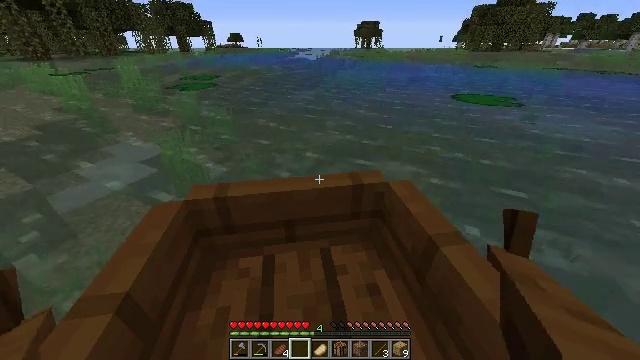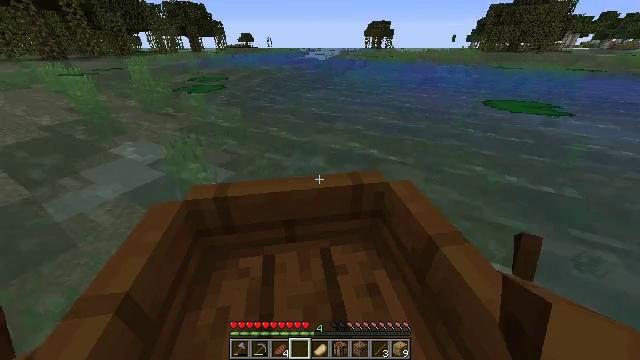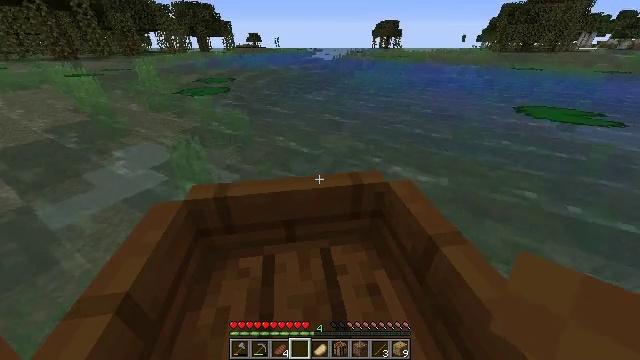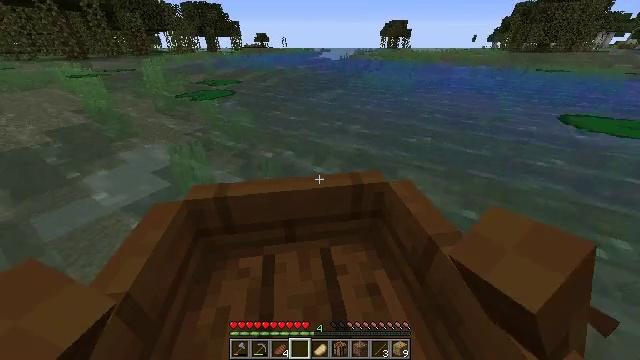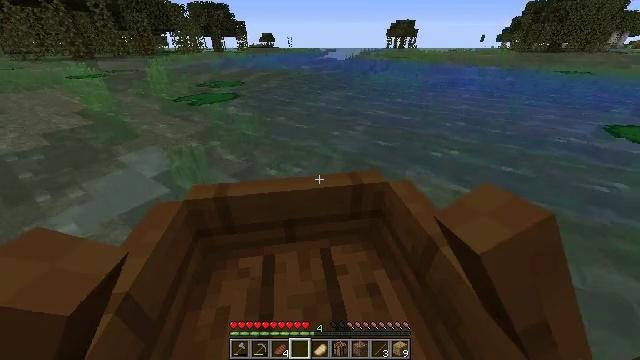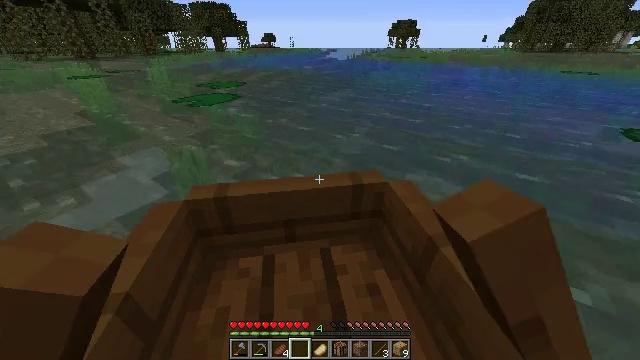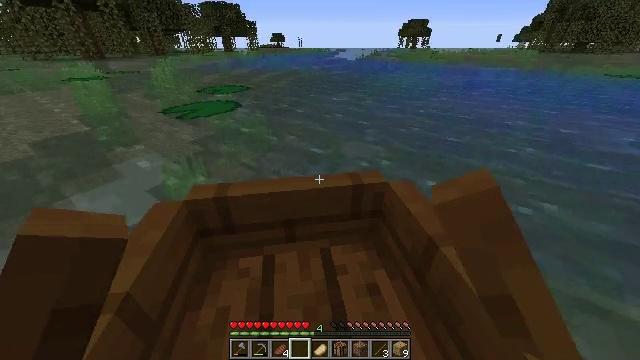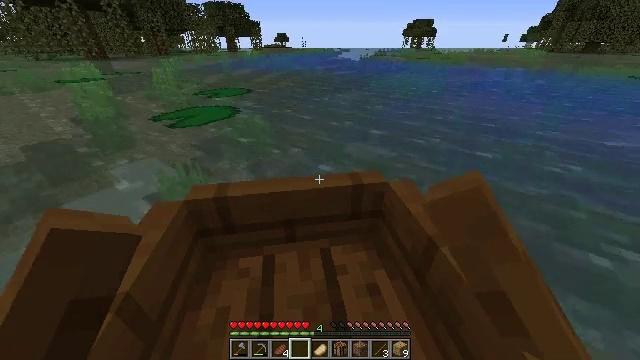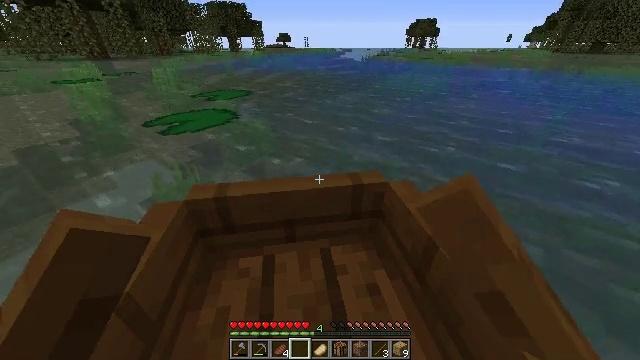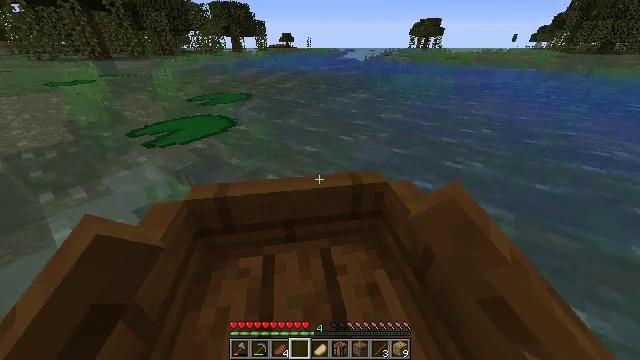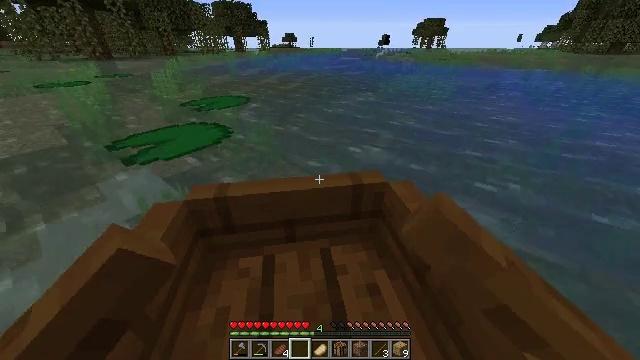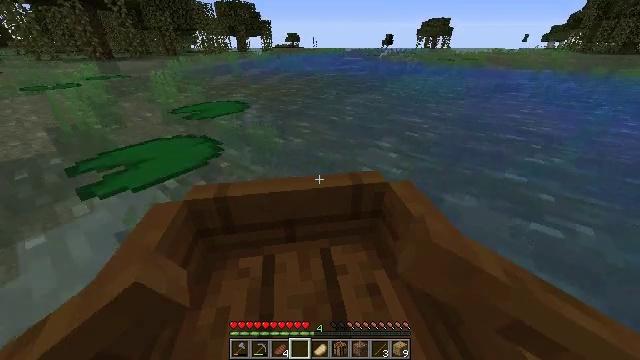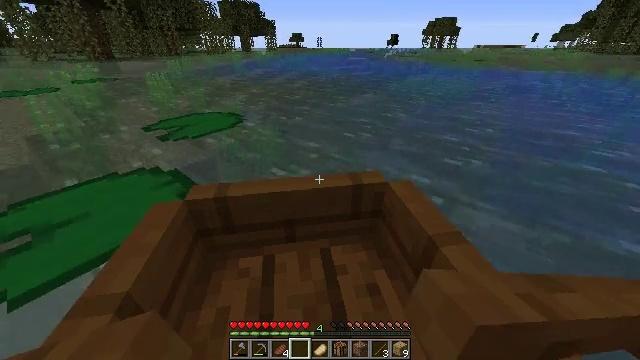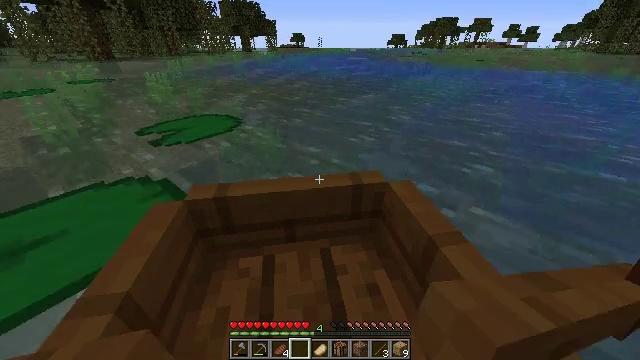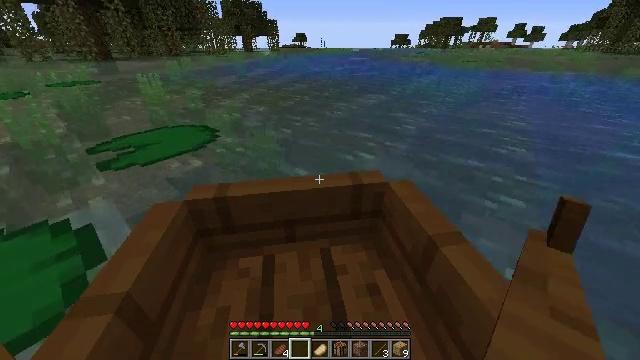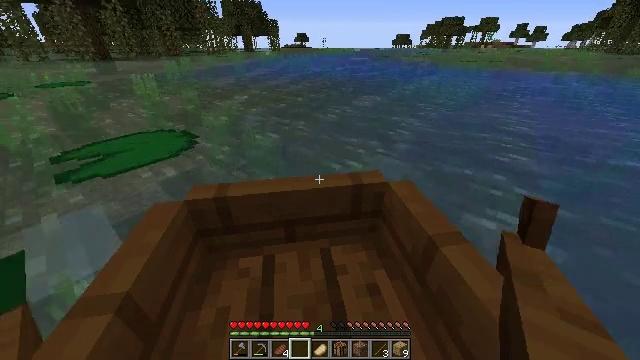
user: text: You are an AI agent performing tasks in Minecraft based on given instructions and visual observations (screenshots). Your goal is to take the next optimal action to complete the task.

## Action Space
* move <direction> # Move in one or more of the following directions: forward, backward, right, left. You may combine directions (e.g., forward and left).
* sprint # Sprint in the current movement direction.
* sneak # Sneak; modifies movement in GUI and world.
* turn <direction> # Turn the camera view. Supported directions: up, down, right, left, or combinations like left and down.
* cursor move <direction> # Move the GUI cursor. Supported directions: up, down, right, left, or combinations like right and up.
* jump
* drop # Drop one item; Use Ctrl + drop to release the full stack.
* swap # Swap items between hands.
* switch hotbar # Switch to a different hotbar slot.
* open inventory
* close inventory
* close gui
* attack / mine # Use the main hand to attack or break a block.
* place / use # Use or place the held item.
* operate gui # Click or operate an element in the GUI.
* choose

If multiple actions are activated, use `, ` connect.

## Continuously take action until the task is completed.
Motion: motion action
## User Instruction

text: Break the seagrass in the ocean.
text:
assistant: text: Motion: move forward, sprint, jump
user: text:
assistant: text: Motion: move forward, sprint, jump
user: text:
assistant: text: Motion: move forward, sprint, jump
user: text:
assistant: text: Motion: move forward, sprint, jump
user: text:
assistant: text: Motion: move forward, sprint, jump
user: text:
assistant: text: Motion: move forward, sprint, jump
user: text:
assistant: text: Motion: move forward, sprint, jump
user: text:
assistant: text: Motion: move forward, sprint, jump
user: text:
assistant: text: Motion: move forward, sprint, jump
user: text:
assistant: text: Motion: move forward, sprint, jump
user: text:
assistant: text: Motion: move forward, sprint, jump
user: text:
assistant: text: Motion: move forward, sprint, jump
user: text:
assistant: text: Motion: move forward, sprint, jump
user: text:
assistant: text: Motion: move forward, sprint, jump
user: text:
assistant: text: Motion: move forward, sprint, jump
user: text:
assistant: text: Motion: move forward, sprint, jump
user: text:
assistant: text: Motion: move forward, sprint, jump
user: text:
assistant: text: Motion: move forward, sprint, jump
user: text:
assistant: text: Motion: move forward, sprint, jump
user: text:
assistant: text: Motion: move forward, sprint, jump
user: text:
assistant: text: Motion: move forward, sprint, jump
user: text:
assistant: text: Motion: move forward, sprint, jump
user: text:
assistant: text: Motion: move forward, sprint, jump
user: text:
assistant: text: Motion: move forward, sprint, jump
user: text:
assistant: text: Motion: move forward, sprint, jump
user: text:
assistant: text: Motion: move forward, sprint, jump
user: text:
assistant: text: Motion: move forward, sprint, jump
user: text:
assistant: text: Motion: move forward, sprint, jump
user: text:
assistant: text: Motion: move forward, sprint, jump
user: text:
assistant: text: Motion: move forward, sprint, jump